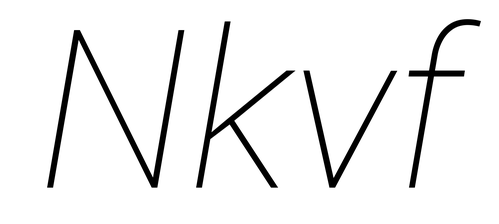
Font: Roboto-Italic_Thin_Italic